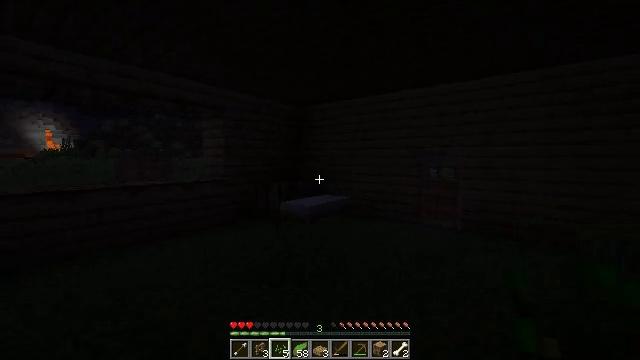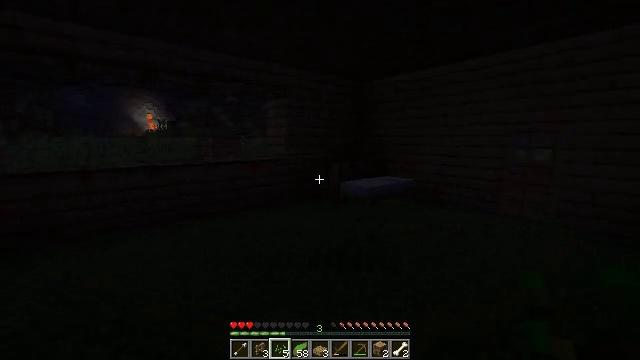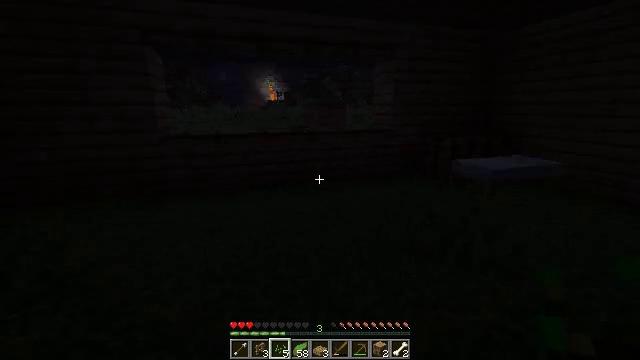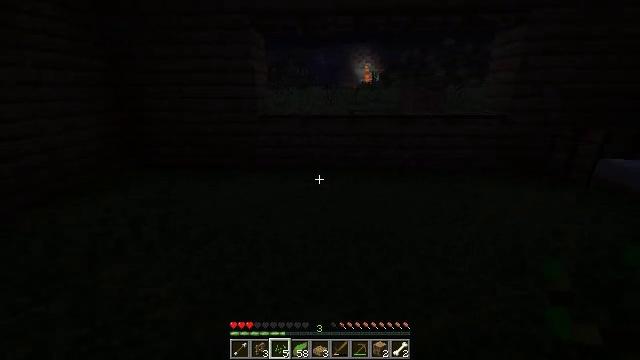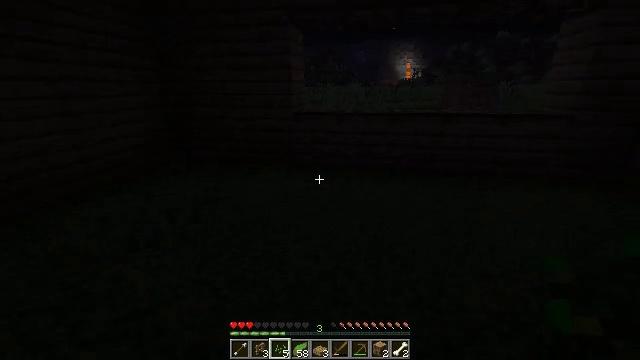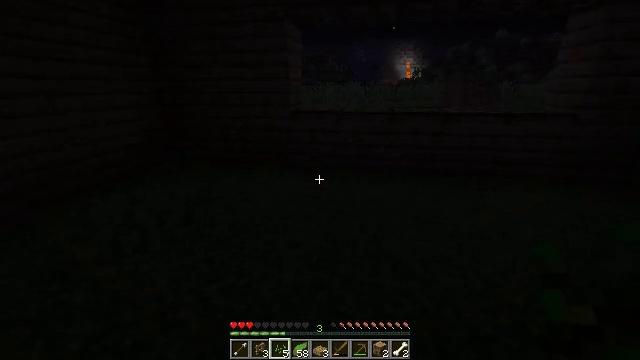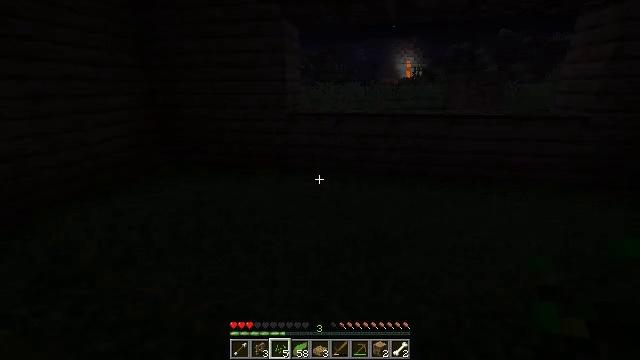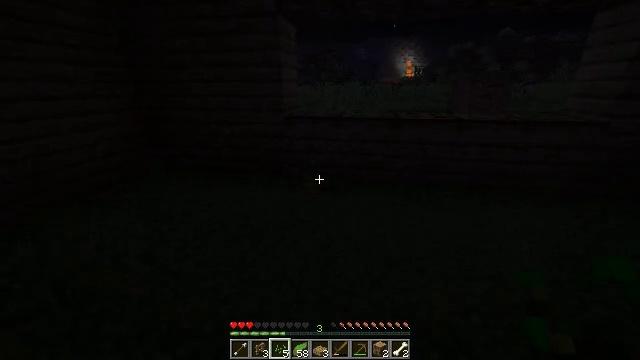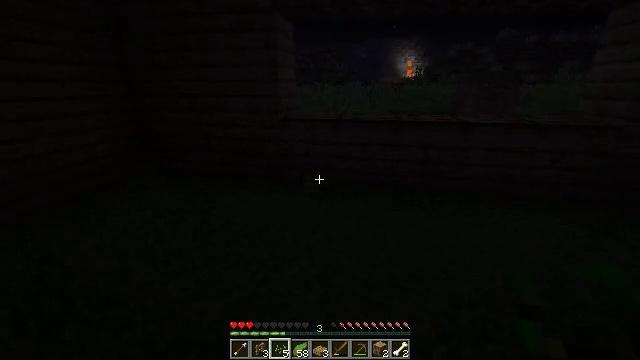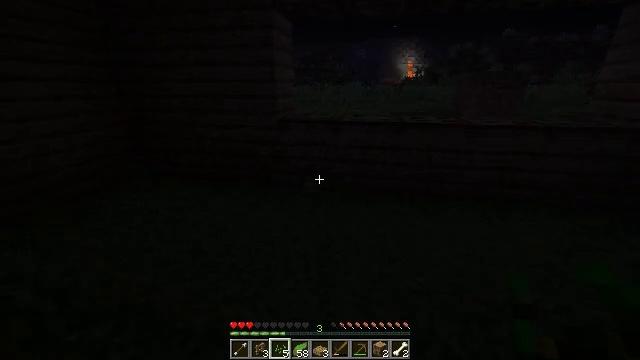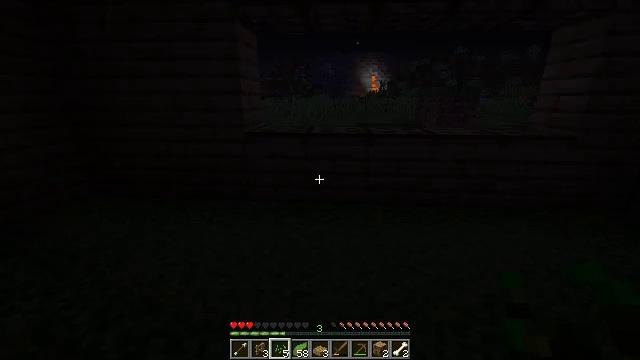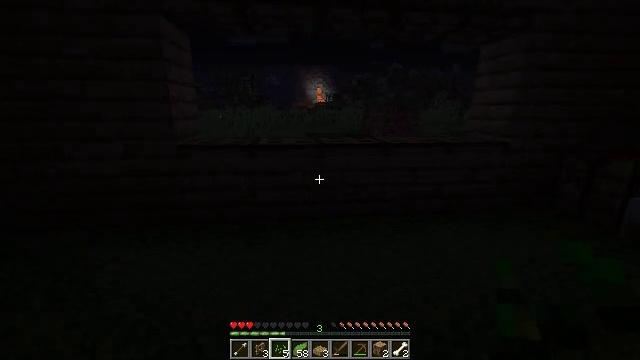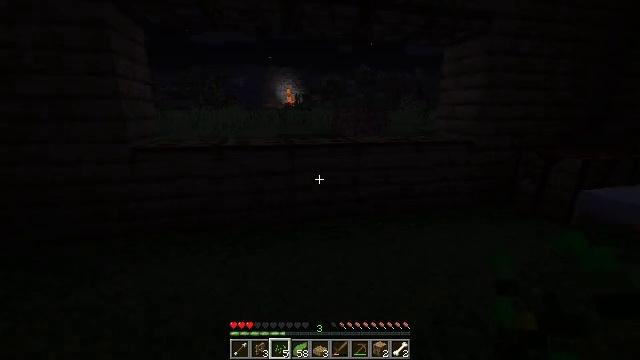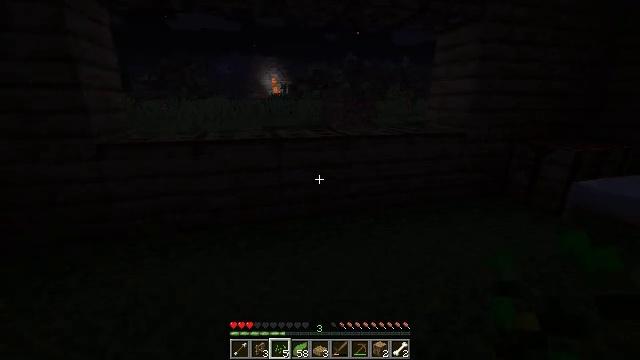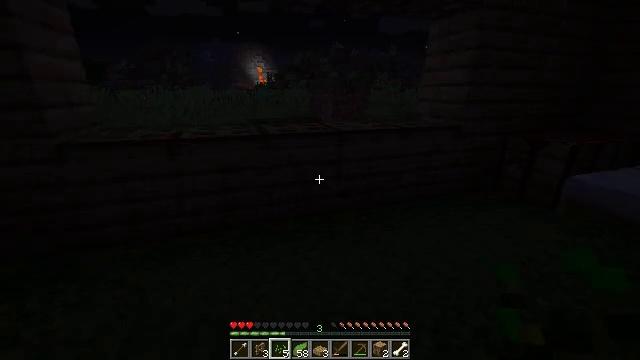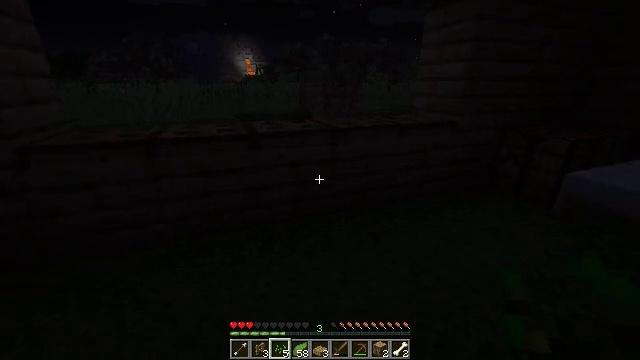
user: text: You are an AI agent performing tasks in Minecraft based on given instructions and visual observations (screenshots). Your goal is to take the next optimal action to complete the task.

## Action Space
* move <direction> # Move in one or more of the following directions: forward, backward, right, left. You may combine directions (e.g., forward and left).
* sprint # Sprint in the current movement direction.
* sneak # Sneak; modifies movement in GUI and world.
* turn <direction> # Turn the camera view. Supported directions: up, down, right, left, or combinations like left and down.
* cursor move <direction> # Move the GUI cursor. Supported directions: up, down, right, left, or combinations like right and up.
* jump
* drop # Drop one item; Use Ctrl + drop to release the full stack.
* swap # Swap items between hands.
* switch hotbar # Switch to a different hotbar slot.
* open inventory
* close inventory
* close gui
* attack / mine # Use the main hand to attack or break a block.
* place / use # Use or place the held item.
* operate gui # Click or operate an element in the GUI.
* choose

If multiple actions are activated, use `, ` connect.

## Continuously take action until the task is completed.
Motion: motion action
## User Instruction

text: Combat enemy.
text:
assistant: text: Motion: move forward, turn left and down
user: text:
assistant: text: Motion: move forward, turn left and down
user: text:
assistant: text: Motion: move forward, turn left and down
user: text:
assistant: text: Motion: move forward, turn left
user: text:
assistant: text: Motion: move forward
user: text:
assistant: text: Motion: move forward
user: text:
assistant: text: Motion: move forward
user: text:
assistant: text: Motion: move forward
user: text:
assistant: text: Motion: move forward
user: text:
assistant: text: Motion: move forward, turn right and up
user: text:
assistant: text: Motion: move forward, turn right and up
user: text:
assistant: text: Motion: move forward, turn right
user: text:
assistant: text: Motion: move forward, turn right and down
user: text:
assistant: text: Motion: move forward, turn right and down
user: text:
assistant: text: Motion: move forward, turn right and down
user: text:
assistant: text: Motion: move forward
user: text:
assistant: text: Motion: move forward
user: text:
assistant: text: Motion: move forward
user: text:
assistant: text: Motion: move forward
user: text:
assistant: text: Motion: move forward
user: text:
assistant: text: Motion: move forward
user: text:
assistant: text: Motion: move forward, turn right and down
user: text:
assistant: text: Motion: move forward, turn down
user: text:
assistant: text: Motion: move forward, turn down, jump
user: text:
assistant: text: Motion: move forward, turn down, jump
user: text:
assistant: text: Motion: move forward, jump
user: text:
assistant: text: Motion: move forward, jump
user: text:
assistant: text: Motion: move forward, jump
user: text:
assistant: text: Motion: move forward, jump
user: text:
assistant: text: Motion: move forward